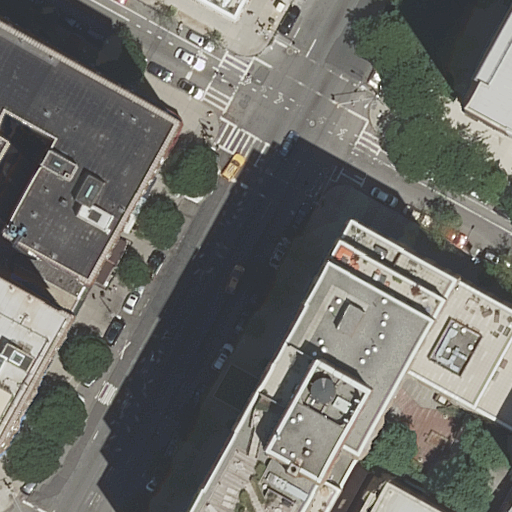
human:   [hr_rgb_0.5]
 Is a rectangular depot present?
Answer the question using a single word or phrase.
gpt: no

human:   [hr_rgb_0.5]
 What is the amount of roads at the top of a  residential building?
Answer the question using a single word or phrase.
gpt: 2

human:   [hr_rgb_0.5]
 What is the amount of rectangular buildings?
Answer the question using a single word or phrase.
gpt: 5

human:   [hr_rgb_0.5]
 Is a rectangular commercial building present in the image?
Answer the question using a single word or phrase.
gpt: no

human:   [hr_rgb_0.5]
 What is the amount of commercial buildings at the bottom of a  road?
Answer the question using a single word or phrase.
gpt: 0

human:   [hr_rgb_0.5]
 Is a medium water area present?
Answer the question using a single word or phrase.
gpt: no

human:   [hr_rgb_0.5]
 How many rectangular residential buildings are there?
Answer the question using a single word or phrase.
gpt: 4

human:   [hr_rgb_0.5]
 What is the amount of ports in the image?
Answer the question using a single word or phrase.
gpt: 0

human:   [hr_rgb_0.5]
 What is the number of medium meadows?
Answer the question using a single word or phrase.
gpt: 0

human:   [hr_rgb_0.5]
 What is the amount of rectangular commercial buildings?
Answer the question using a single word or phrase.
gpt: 0

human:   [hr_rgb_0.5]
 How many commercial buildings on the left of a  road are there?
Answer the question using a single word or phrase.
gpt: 0

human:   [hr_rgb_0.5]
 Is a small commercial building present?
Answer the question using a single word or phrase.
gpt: no

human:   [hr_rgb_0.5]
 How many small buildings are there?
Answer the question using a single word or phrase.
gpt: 5

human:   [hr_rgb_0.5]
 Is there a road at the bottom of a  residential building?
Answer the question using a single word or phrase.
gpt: yes

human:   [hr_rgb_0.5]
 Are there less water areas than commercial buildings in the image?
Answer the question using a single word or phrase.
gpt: no

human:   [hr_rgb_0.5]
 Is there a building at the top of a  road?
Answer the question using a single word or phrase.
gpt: yes

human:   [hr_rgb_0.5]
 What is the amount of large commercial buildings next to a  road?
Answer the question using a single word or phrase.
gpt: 0

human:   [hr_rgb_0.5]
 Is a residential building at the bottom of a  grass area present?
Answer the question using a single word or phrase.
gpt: no

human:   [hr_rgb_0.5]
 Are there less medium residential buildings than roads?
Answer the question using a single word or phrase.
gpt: yes

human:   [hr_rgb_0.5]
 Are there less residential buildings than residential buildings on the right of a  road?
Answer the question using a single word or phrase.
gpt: no

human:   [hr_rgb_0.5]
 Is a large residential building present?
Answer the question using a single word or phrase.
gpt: yes

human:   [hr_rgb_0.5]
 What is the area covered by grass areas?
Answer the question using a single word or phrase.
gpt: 0m2

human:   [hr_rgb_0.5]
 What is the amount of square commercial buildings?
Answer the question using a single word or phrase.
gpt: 0

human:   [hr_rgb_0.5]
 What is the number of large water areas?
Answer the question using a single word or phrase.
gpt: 0

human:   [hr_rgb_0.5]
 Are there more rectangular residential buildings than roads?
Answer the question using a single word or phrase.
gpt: no

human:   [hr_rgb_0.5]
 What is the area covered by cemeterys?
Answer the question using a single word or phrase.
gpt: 0m2

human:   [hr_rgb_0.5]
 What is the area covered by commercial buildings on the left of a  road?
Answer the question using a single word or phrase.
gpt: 0m2

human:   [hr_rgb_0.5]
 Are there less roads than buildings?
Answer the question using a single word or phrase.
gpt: yes

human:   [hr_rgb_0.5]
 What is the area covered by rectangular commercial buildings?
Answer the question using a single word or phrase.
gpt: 0m2

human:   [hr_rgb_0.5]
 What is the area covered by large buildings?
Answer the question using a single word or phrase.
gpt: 4710m2

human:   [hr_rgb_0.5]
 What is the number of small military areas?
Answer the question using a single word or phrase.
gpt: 0

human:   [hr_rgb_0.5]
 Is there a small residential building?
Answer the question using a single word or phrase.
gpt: yes

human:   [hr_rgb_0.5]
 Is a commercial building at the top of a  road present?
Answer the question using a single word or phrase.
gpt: no

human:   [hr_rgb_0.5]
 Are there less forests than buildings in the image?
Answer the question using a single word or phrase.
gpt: yes

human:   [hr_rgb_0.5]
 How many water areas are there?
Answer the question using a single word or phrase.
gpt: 0

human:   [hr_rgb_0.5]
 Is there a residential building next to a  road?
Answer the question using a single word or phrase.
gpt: yes